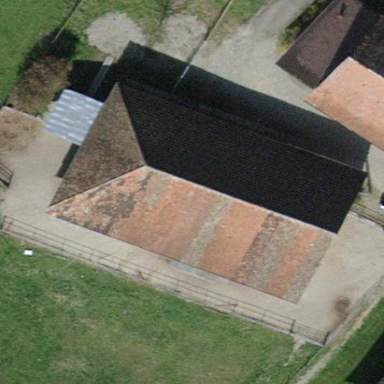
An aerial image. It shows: Barn.